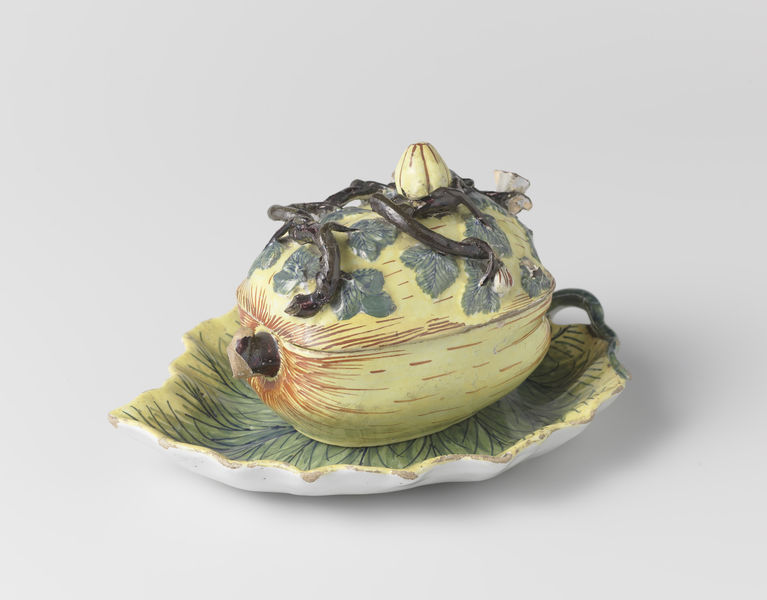
Titel: Doos met deksel van veelkleurig beschilderde faience, in de vorm van een pompoen
Künstler: De Roos
Standort: Amsterdam
Institution: Rijksmuseum
Schlagwörter: vert, rouge, arche, tour, espace, science, palissy